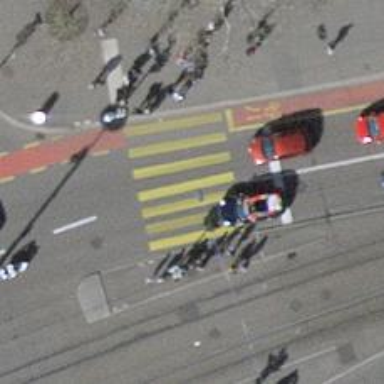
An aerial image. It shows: Asphalt footway with crossing equipped with traffic signals.